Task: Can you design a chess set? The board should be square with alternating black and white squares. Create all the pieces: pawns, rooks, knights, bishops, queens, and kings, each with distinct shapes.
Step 2191:
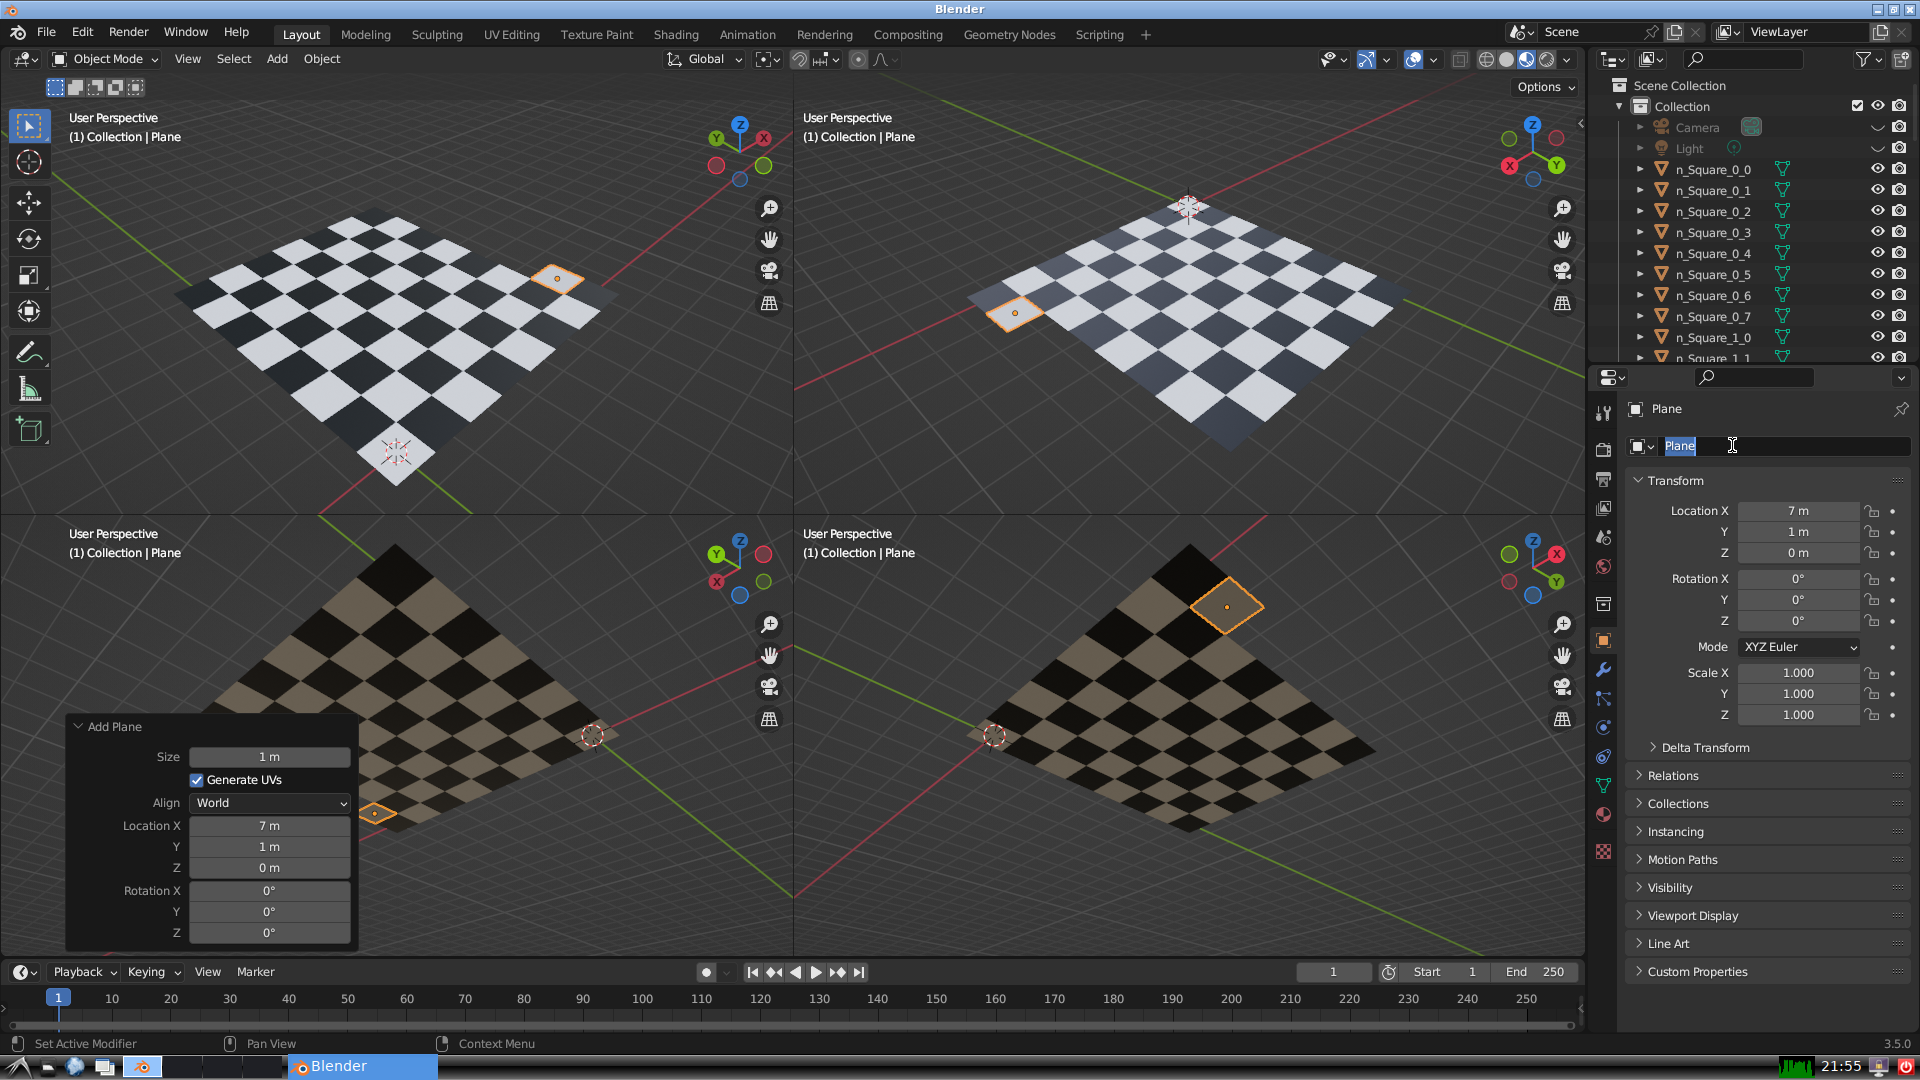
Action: input_text: n_Square_7_1